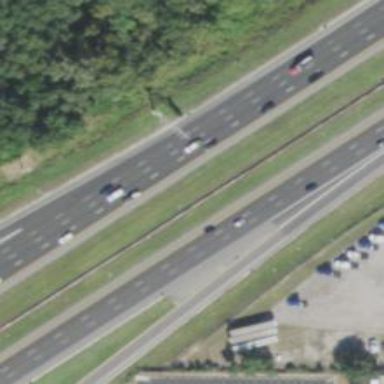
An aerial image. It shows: Motorway junction.